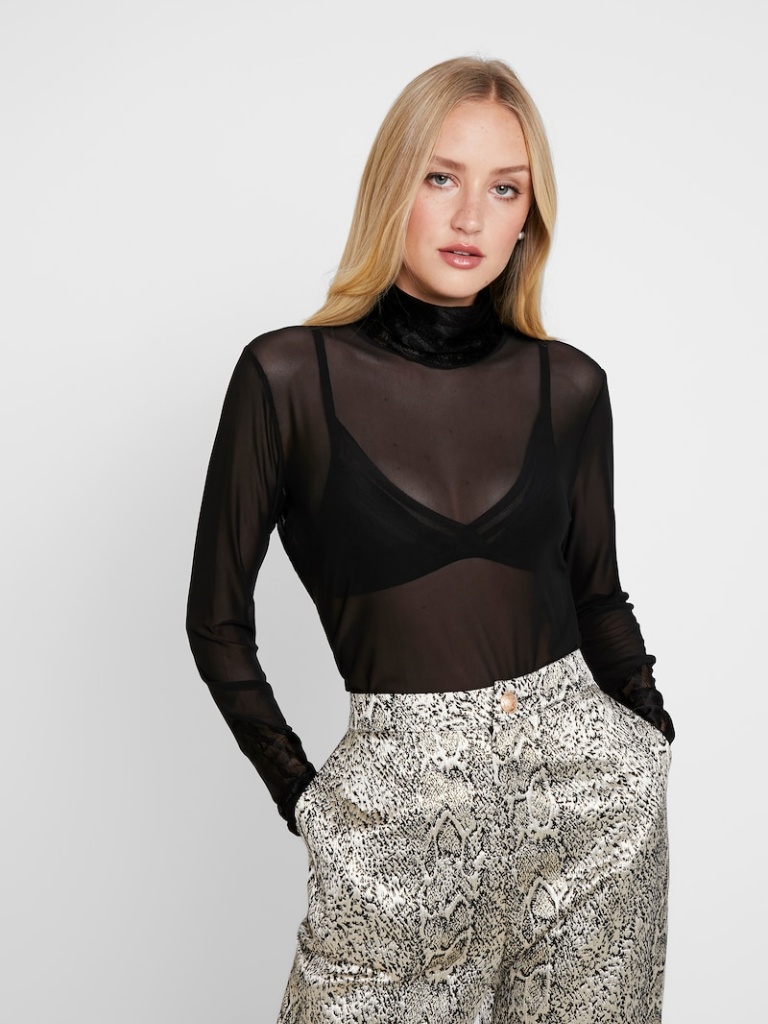
mesh fitted a long-sleeved with the sleeves down hip length Fully Tucked in turtleneck blouse